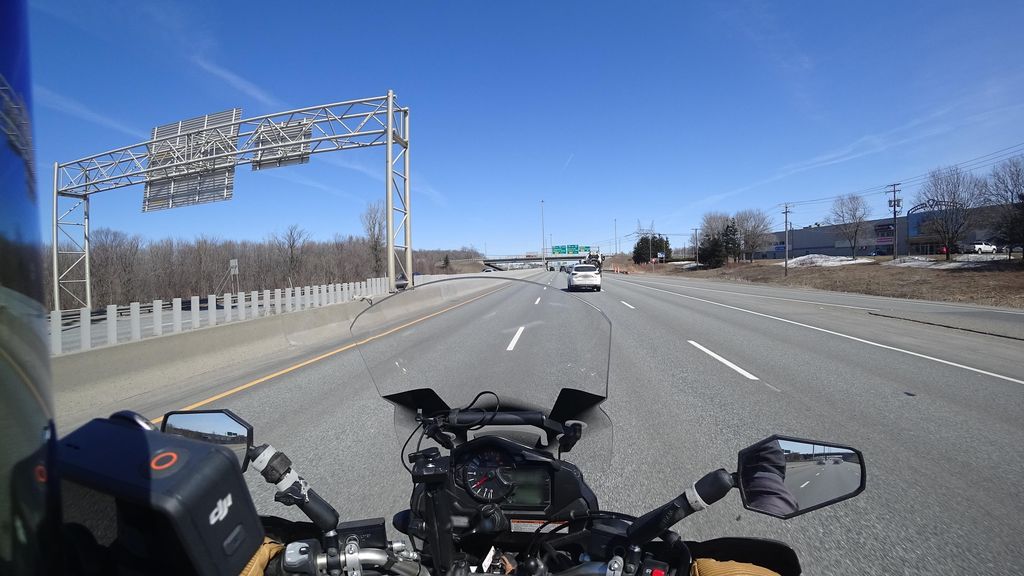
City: quebec_city